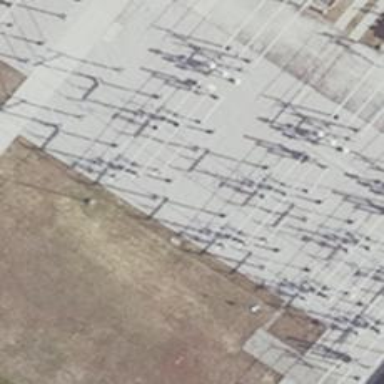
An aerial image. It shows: Busbar power line.